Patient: sex M, age 30
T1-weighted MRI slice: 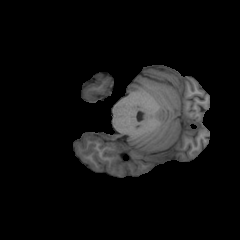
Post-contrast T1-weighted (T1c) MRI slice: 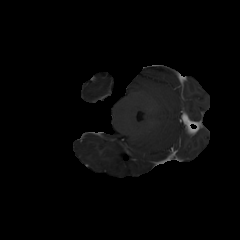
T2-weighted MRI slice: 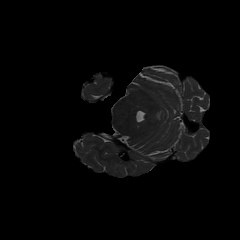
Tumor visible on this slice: no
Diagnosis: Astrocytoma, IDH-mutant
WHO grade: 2